Current action and preconditions to check: trajectory_clear

Your task: For each precondition in the list above, predict whether it will hold at this action.

Consider the current scene as observed from the mobile robot's camera, and analyze the predicted future states of all dynamic agents (e.g., people, animals, vehicles, or any moving entities) within the NEXT SECOND.

IMPORTANT: Only answer "very likely" if you are absolutely certain—based on strong, clear evidence—that a dynamic agent will violate the precondition in the predicted future state. Do NOT answer "very likely" for unlikely, ambiguous, or low-probability risks.

Ask yourself for each precondition: Is there a high probability, with clear and convincing evidence, that the predicted future states of any dynamic agent will interfere with the predicted future state of the currently executing action within the NEXT SECOND, causing that precondition to fail?

Assess the risk level based on these predictions. Use "likely" or "very likely" if motions create a clear risk of interference.

Use "neutral" or "improbable" if agents are nearby but their predicted paths are clearly diverging or non-conflicting.

Failure Risk Categories: "very improbable", "improbable", "neutral", "likely", "very likely"

Answer Format: Output ONLY the probability_of_failure value from these categories: "very improbable", "improbable", "neutral", "likely", "very likely"

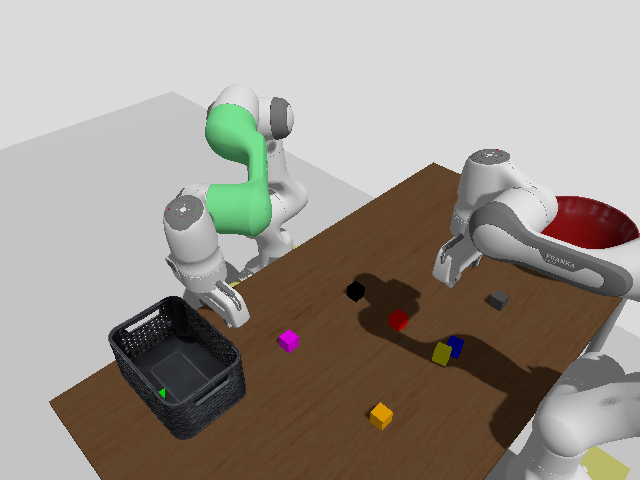

Answer: very improbable